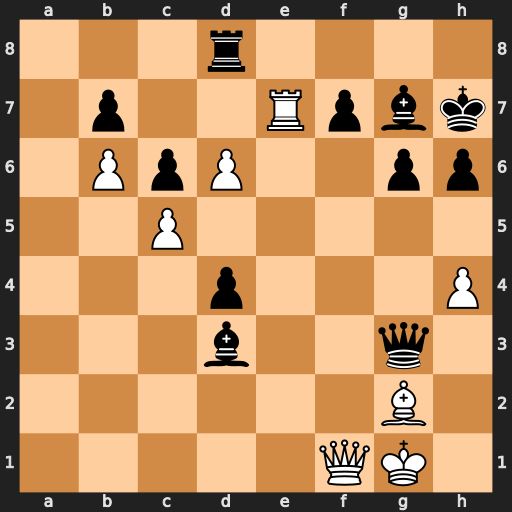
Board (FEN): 3r4/1p2Rpbk/1PpP2pp/2P5/3p3P/3b2q1/6B1/5QK1
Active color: w
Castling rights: -
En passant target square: -
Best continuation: Qxf7 Rg8 d7 Bc4 Qxc4 Ra8 Qxd4 Qe1+ Rxe1 Bxd4+ Kh2